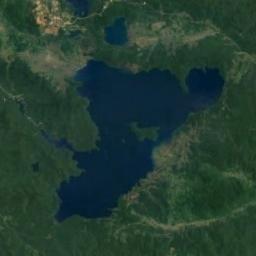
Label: lake